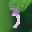
Label: 3